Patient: sex F, age 64
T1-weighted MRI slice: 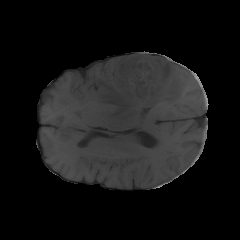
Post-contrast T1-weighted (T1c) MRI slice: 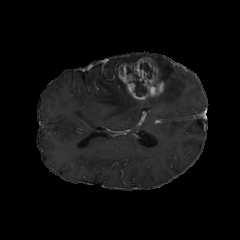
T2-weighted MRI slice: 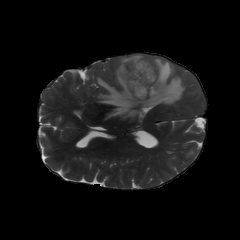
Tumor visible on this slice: yes
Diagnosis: Glioblastoma, IDH-wildtype
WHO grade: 4